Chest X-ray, AP view. Patient: 87 years old, sex M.
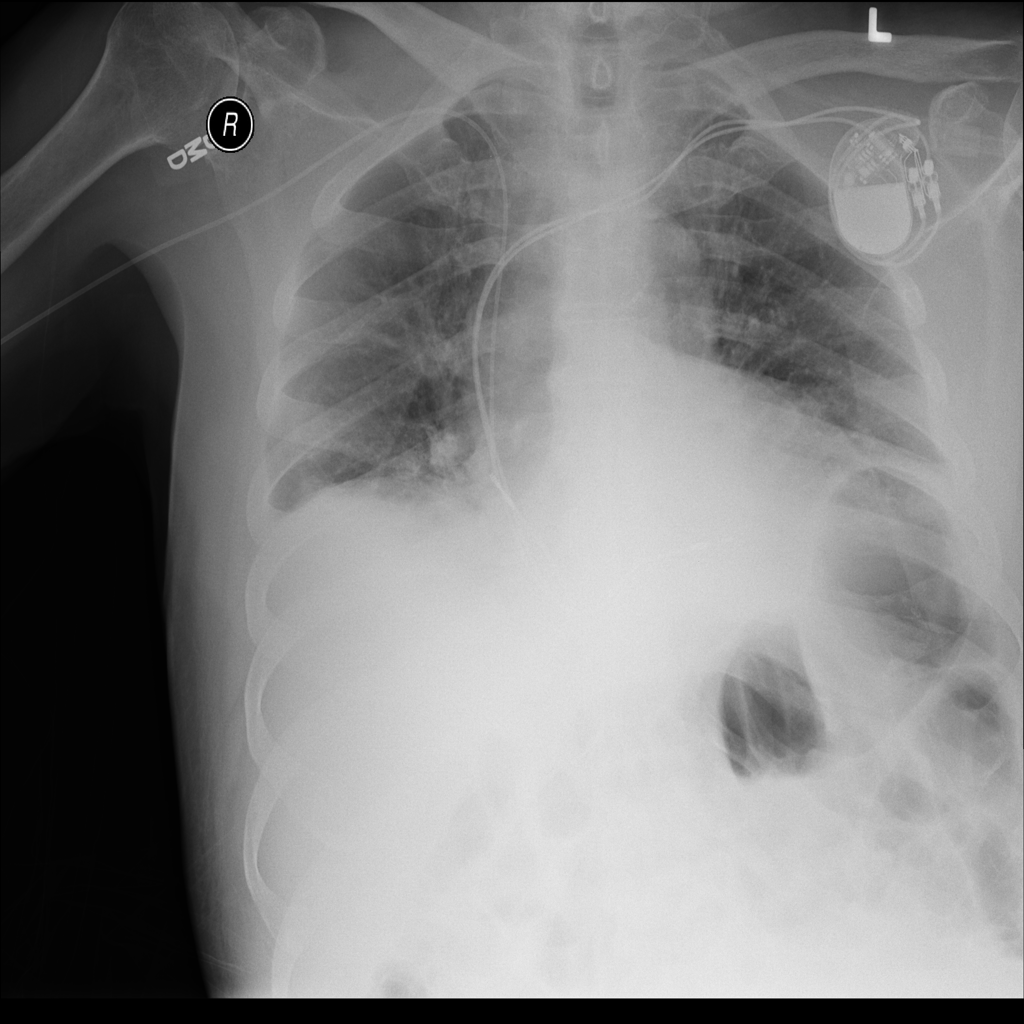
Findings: No Finding